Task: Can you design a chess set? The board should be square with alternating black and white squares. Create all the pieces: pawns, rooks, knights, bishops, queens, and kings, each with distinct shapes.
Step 718:
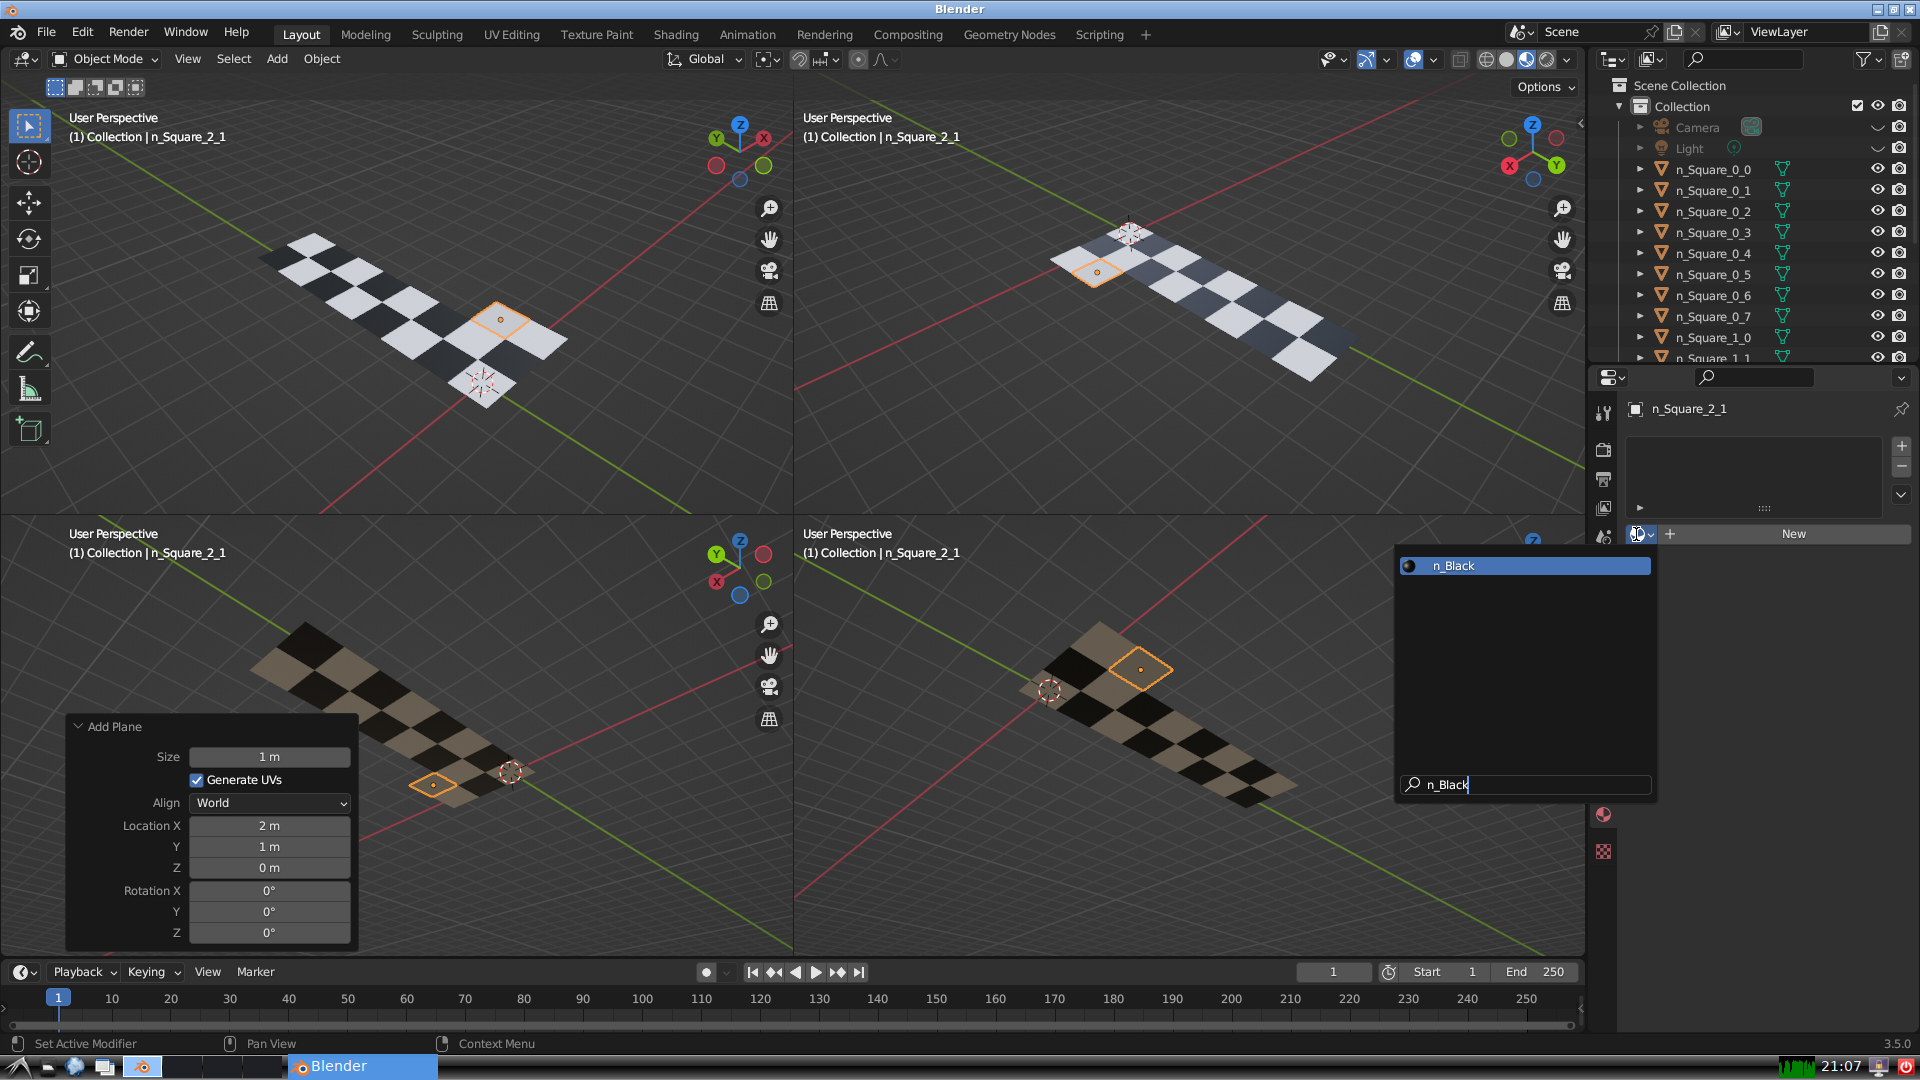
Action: {"key_press": ['Return']}